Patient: sex F, age 59
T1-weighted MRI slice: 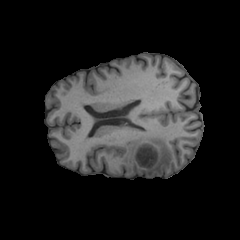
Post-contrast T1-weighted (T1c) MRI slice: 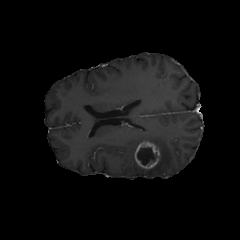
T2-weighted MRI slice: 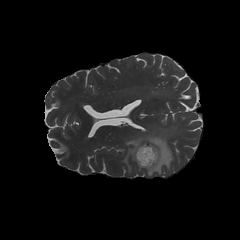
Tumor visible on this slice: yes
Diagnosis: Glioblastoma, IDH-wildtype
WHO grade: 4